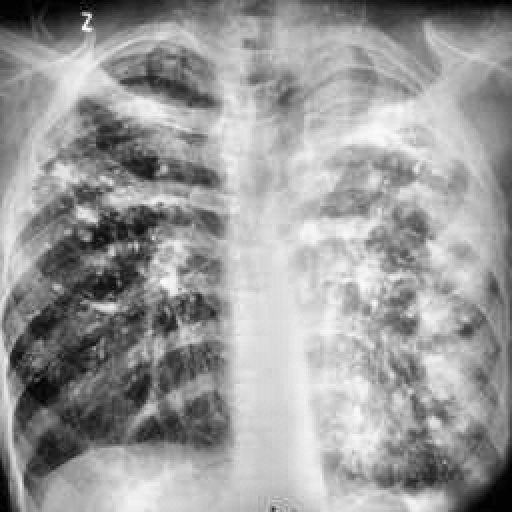
Finding: TUBERCULOSIS